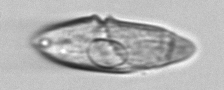
Label: Gyrodinium